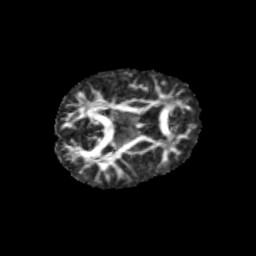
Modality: FA
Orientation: axial
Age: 9
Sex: male
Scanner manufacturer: siemens
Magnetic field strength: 3 T
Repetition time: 3.8 s
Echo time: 0.07 s